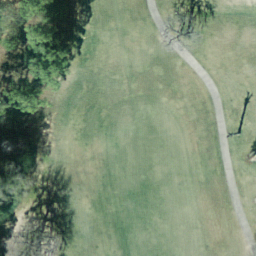
Label: golf course